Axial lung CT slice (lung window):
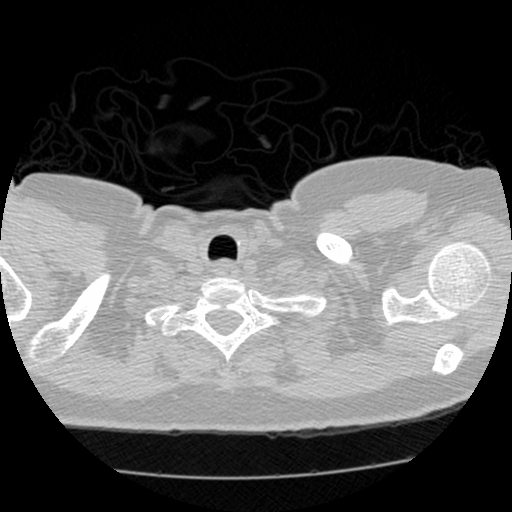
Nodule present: no